Question: I'm just trying to implement a color picker for my android application, and ran into a strange issue on Android 4.1.1. The following code does not create the expected gradients on Android 4.1.1, but it does on 2.3.7:
'''
Shader fadeInRight = new LinearGradient(0, 0, pWidth, 0, 0x00000000, 0xFF000000, Shader.TileMode.CLAMP);
Shader blackToWhite = new LinearGradient(0, 0, 0, pHeight, 0xFF000000, 0xFFFFFFFF, Shader.TileMode.CLAMP);
Shader whiteMask = new ComposeShader(blackToWhite, fadeInRight, PorterDuff.Mode.DST_IN);
Shader blackToColor = new LinearGradient(0, 0, pWidth, 0, 0xFF000000, hue, Shader.TileMode.CLAMP);
Shader shader = new ComposeShader(blackToColor, whiteMask, PorterDuff.Mode.SCREEN);
paint.setShader(shader);
...
canvas.drawRect(new Rect(0, 0, pWidth, pHeight), paint);
'''

I think there is something missing in my code, but I don't have any idea, what.
If I just use 'whiteMask' for 'setShader', I also get different results for both systems: On the 2.3.7 I can see the text of the configuration menu (which is behind the popup) shining through the gradient rectangle. Furthermore there is a gradient from the upper left edge to the lower right edge (black to white), but the gradient on the 4.1.1 goes horizontally from left to right. 'ComposeShader'
I found a more simpler example to describe the problem:
'''
Shader shader1 = new LinearGradient(0, 0, 0, pHeight, hue, 0xffffffff, Shader.TileMode.CLAMP);
Shader shader2 = new LinearGradient(0, 0, pWidth, 0, 0xff000000, 0xffffffff, Shader.TileMode.CLAMP);
Shader shader = new ComposeShader(shader1, shader2, PorterDuff.Mode.MULTIPLY);
'''
So, we have just a vertical linear gradient from any color to black and a horizontal linear gradient from black to white. If we multiply these two layers, we should get the correct rectangle (as in the left screenshot above). But on Android 4.1.1 I see only the gradient of shader2. I also tried this in Gimp with two layers and the result was the same as on Android 2.3.7.
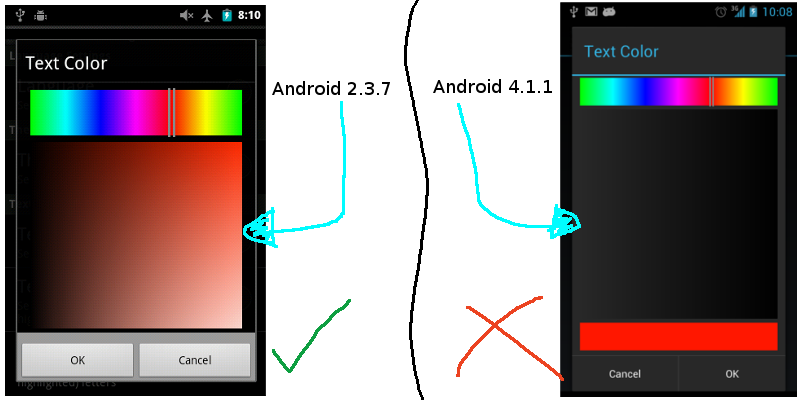
Answer: Found the problem: Seems that it has to do with the hardware acceleration. As described <URL>''
I saw, that this method is available since SDK 11. My App supports all versions starting with SDK 7, so I have to check if the method is available:
'''
if (Build.VERSION.SDK_INT >= Build.VERSION_CODES.HONEYCOMB) {
setLayerType(View.LAYER_TYPE_SOFTWARE, null);
}
'''
Now everything's fine.